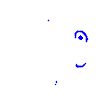
Particle: proton